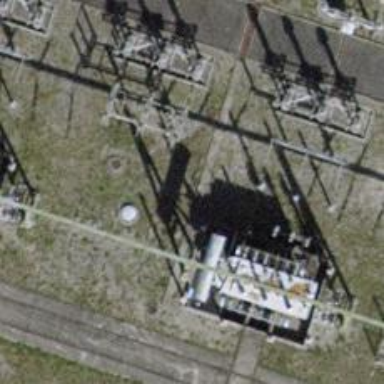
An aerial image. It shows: Power line in the image.